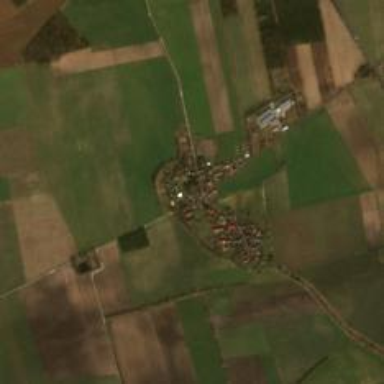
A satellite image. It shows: Village.